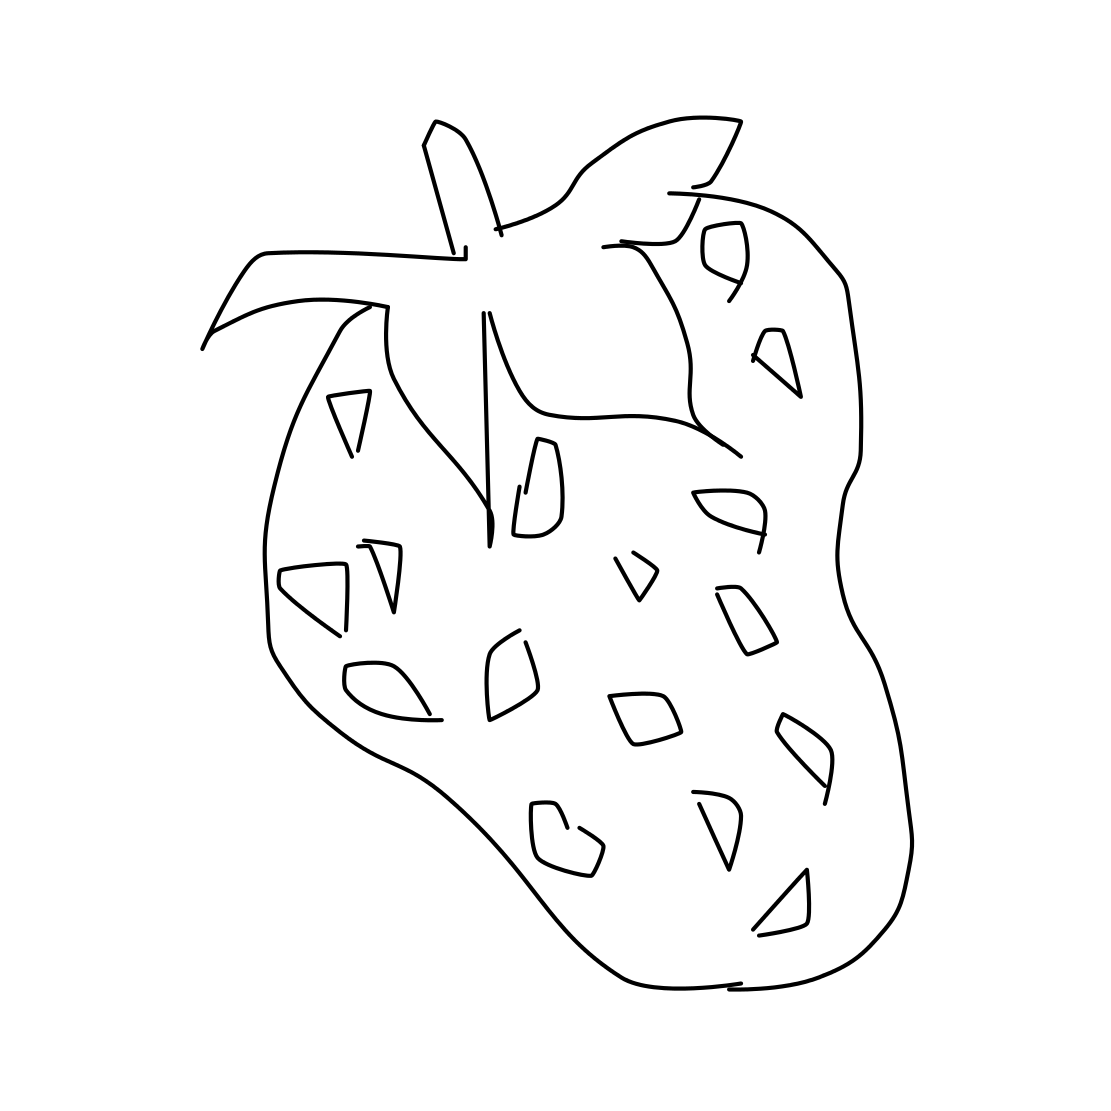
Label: strawberry